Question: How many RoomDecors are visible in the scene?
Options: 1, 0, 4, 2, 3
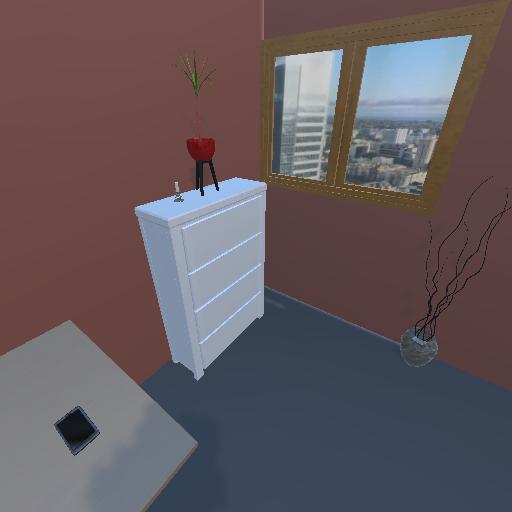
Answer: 1